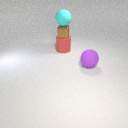
small brown metal cube above large red rubber cylinder